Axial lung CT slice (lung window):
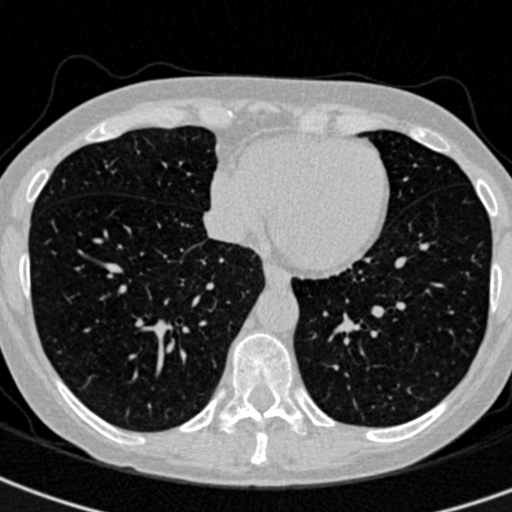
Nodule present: no